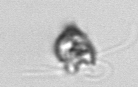
Label: Pyramimonas_longicauda